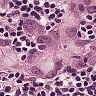
Metastatic tissue present: yes